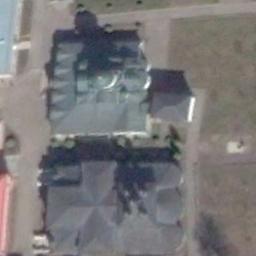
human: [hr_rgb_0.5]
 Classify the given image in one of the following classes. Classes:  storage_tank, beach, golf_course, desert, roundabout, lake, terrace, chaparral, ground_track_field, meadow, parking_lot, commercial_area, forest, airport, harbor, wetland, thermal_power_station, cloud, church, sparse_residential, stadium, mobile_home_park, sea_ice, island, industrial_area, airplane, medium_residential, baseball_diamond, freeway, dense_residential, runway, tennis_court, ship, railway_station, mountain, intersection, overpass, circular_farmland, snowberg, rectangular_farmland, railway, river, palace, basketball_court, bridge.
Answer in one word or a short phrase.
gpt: church